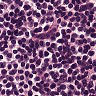
Metastatic tissue present: no